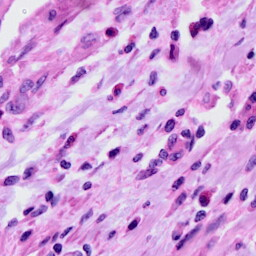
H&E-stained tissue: Cervix